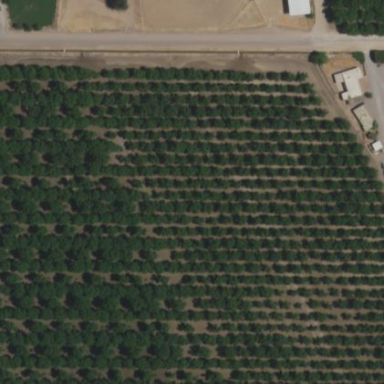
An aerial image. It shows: Orchard.